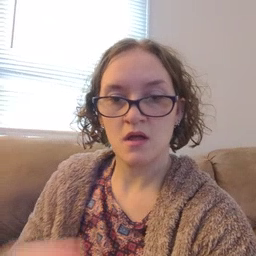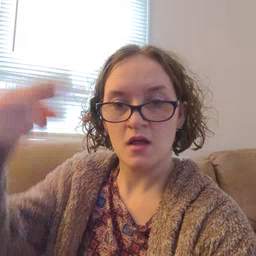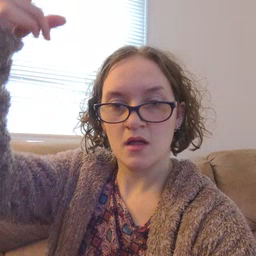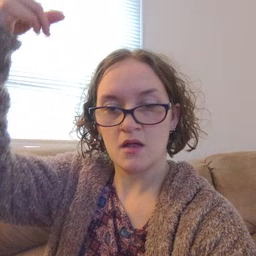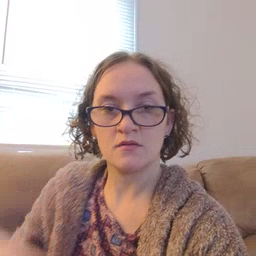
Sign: high